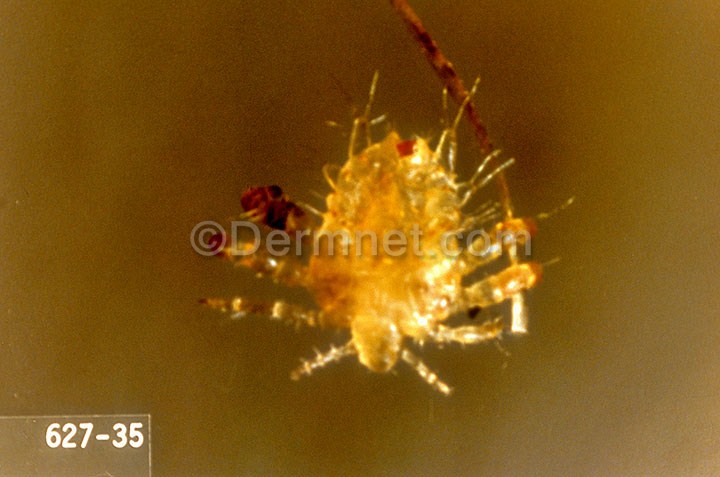
Disease: Scabies Lyme Disease and other Infestations and Bites